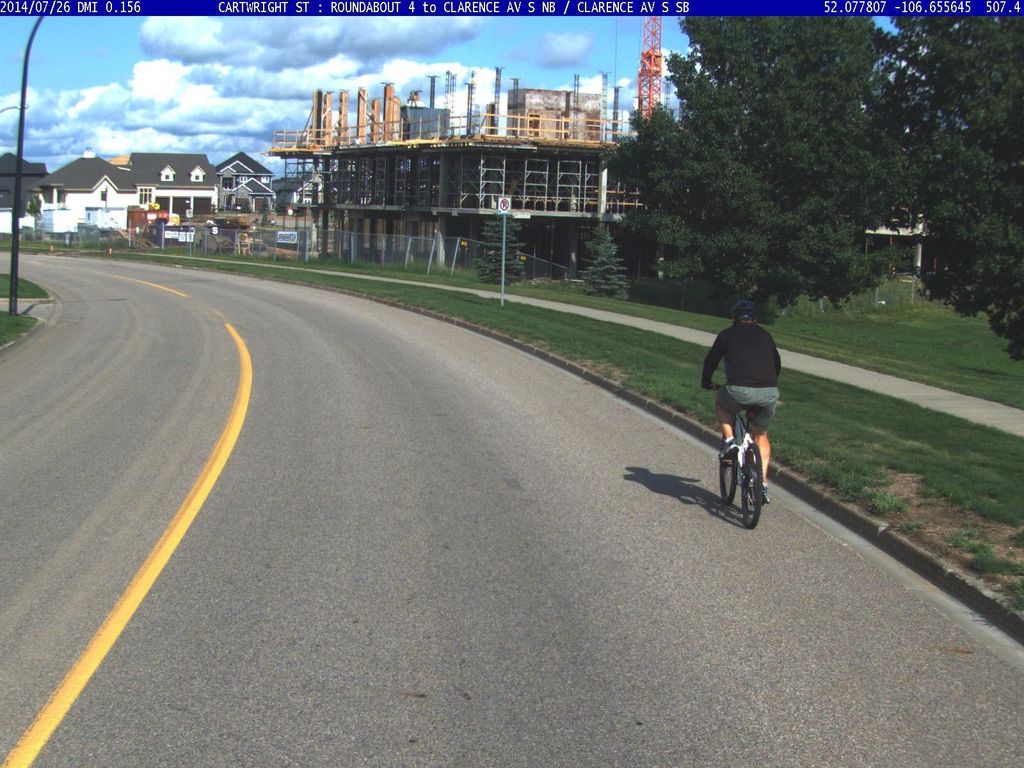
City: saskatoon